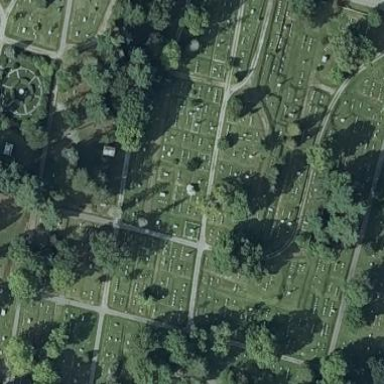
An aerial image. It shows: Cemetery.